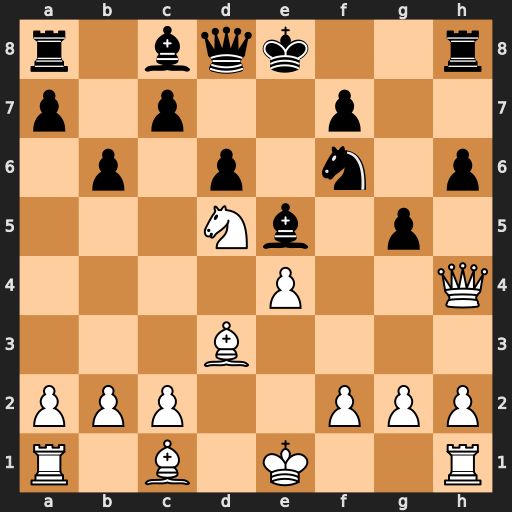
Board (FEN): r1bqk2r/p1p2p2/1p1p1n1p/3Nb1p1/4P2Q/3B4/PPP2PPP/R1B1K2R
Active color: w
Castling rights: KQkq
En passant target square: -
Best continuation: Bxg5